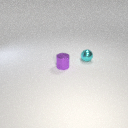
small cyan metal sphere to the right of small purple metal cylinder